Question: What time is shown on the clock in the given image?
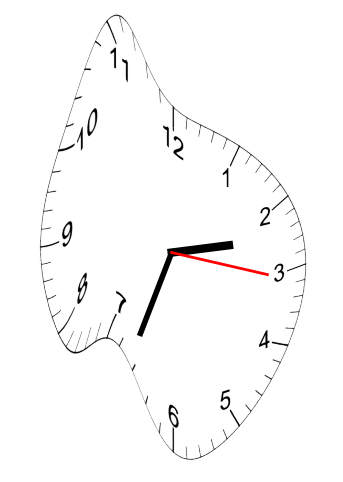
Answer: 02:33:16